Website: bh-photo
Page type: receipt
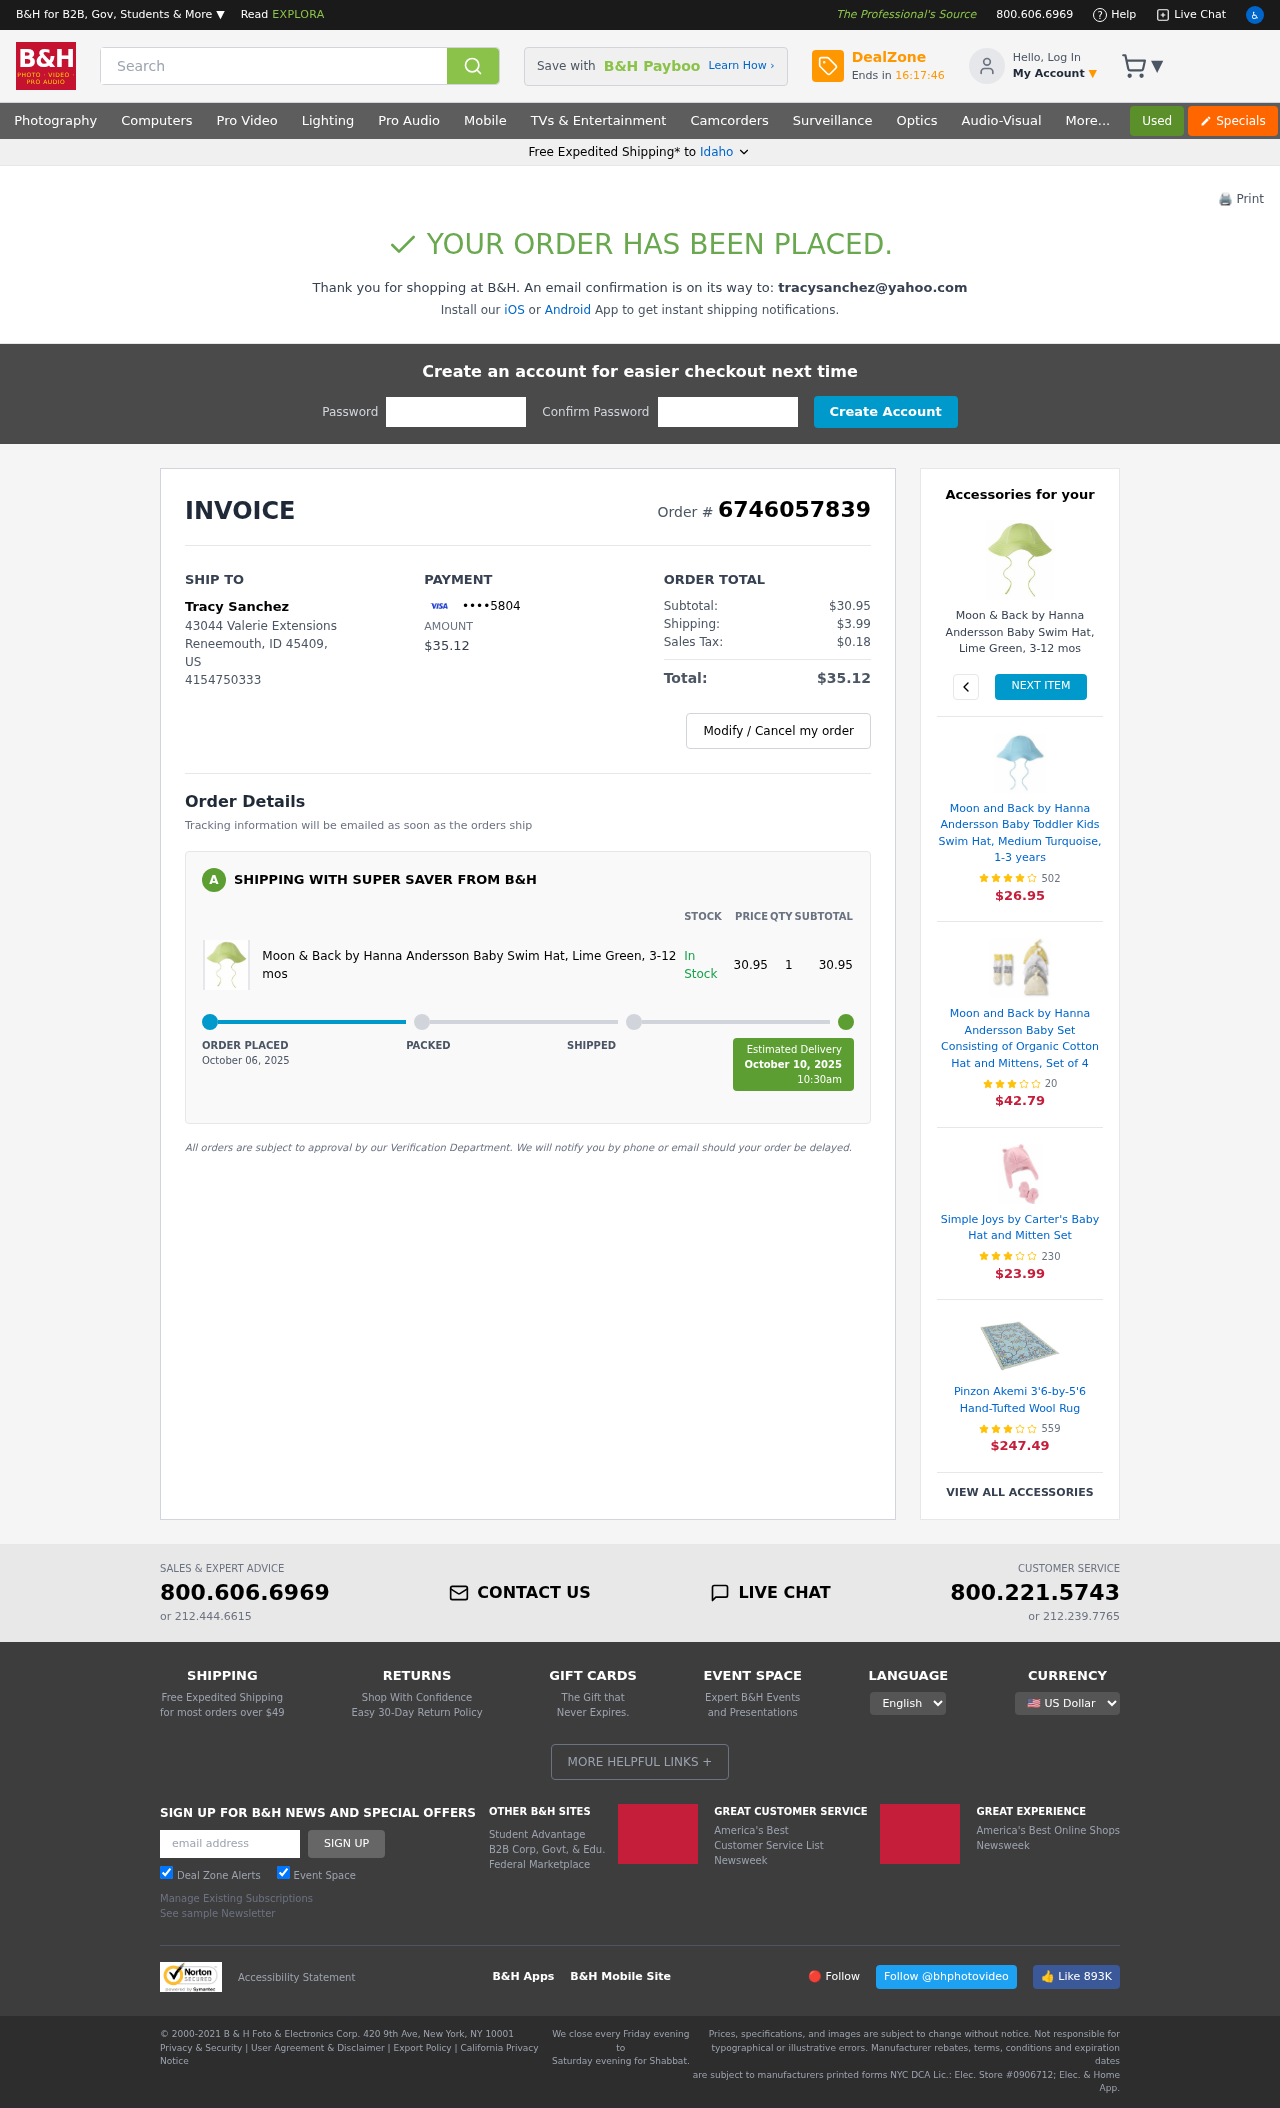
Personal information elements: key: PII_CARD_LAST4
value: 5804
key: PII_CITY
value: Reneemouth
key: PII_EMAIL
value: tracysanchez@yahoo.com
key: PII_FULLNAME
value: Tracy Sanchez
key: PII_PHONE
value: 4154750333
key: PII_POSTCODE
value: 45409
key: PII_STATE
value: Idaho
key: PII_STATE_ABBR
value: ID
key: PII_STREET
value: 43044 Valerie Extensions
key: PII_COUNTRY_CODE
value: US
Product elements: key: PRODUCT1_NAME
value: Moon & Back by Hanna Andersson Baby Swim Hat, Lime Green, 3-12 mos
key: PRODUCT1_PRICE
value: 30.95
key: PRODUCT1_QUANTITY
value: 1
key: PRODUCT1_NAME2
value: Moon & Back by Hanna Andersson Baby Swim Hat, Lime Green, 3-12 mos
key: PRODUCT2_NAME
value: Moon and Back by Hanna Andersson Baby Toddler Kids Swim Hat, Medium Turquoise, 1-3 years
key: PRODUCT2_NUM_RATINGS
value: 502
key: PRODUCT2_PRICE
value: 26.95
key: PRODUCT3_NAME
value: Moon and Back by Hanna Andersson Baby Set Consisting of Organic Cotton Hat and Mittens, Set of 4
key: PRODUCT3_NUM_RATINGS
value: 20
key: PRODUCT3_PRICE
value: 42.79
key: PRODUCT4_NAME
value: Simple Joys by Carter's Baby Hat and Mitten Set
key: PRODUCT4_NUM_RATINGS
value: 230
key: PRODUCT4_PRICE
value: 23.99
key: PRODUCT5_NAME
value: Pinzon Akemi 3'6-by-5'6 Hand-Tufted Wool Rug
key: PRODUCT5_NUM_RATINGS
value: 559
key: PRODUCT5_PRICE
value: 247.49
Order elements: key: ORDER_ID
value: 6746057839
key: ORDER_TOTAL
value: $35.12
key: ORDER_SUBTOTAL
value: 30.95
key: ORDER_SUBTOTAL
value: $30.95
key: ORDER_SHIPPING_COST
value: $3.99
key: ORDER_TAX
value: $0.18
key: ORDER_DATE
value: October 06, 2025
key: ORDER_DELIVERY_DATE
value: October 10, 2025
Search elements: key: HEADER_SEARCH
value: Search